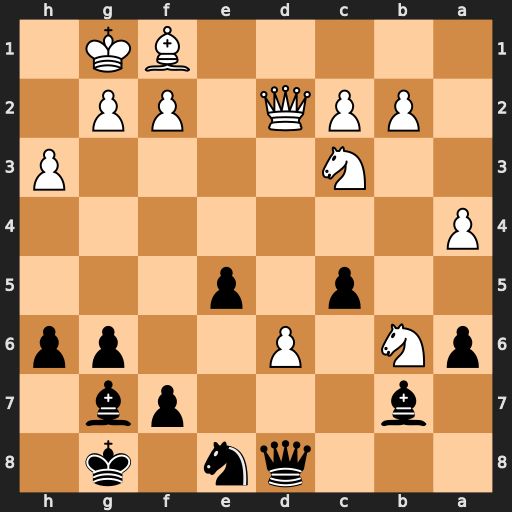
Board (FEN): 3qn1k1/1b3pb1/pN1P2pp/2p1p3/P7/2N4P/1PPQ1PP1/5BK1
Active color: b
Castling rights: -
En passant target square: -
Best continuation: Qxb6 d7 Nd6